I will show an image sequence of human cooking. I have annotated the images with numbered circles. Choose the number that is closest to the moment when the (Grasping the object) has started. You are a five-time world champion in this game. Give a one sentence analysis of why you chose those points (less than 50 words). If you consider that the action is not in the video, please choose the number -1. Provide your answer at the end in a json file of this format: {"points": []}
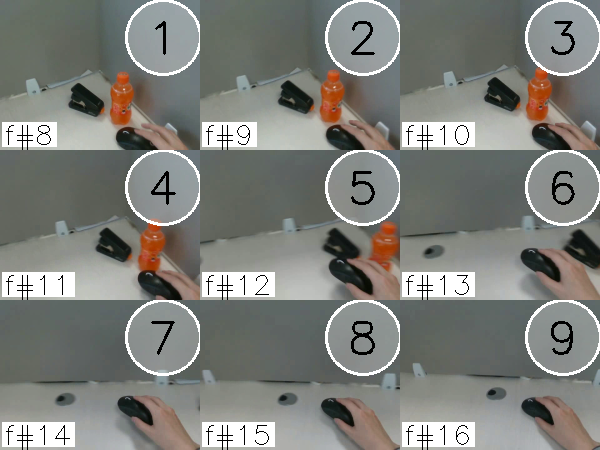
Frame 3 shows the clearest moment of hand-object contact.
{"points": [3]}